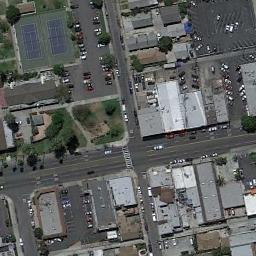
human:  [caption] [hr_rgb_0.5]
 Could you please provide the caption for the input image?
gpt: The tennis court is next to some buildings and trees .

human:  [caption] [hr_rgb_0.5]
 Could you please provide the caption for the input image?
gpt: There are many buildings of different shapes beside the tennis courts .

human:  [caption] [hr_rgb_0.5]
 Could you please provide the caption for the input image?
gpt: There are three tennis courts and four swimming pools .

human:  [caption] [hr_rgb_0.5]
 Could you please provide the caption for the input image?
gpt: The tennis court is next to the parking lot and there is a residential area nearby .

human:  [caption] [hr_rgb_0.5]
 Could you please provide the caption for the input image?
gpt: There are many buildings near the tennis courts .